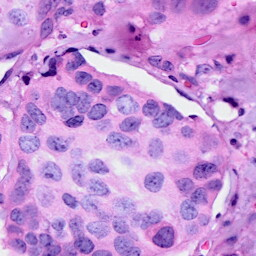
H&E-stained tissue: Breast